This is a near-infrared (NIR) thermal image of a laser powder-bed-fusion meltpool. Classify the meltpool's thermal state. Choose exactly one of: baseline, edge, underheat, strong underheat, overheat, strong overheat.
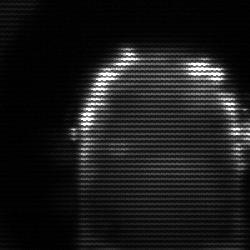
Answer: baseline